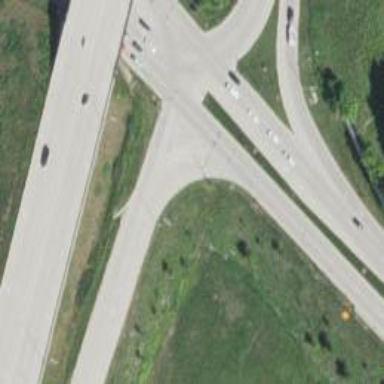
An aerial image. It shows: Primary link highway.